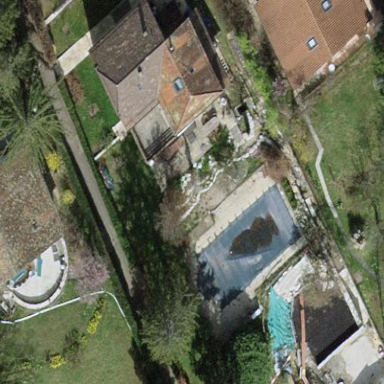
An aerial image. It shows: Garden enclosed by fence.